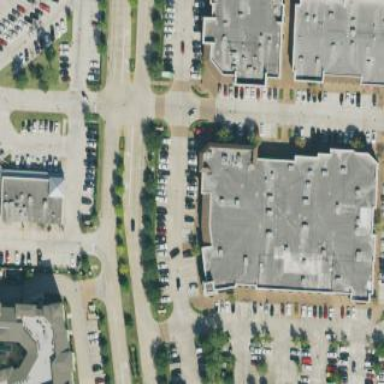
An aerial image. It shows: Retail building.